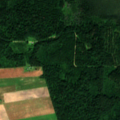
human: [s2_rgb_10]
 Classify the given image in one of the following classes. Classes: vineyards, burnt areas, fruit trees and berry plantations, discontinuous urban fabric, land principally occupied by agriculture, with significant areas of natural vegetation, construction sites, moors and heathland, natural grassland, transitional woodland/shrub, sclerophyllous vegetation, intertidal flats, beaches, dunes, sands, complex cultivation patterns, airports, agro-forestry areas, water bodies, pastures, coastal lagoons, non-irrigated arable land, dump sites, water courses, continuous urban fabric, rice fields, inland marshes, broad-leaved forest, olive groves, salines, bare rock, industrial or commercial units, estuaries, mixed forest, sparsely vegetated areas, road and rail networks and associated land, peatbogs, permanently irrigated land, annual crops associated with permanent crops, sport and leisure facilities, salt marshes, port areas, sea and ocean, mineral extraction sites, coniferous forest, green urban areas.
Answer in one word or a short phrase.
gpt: complex cultivation patterns, broad-leaved forest, coniferous forest, mixed forest